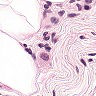
Metastatic tissue present: yes